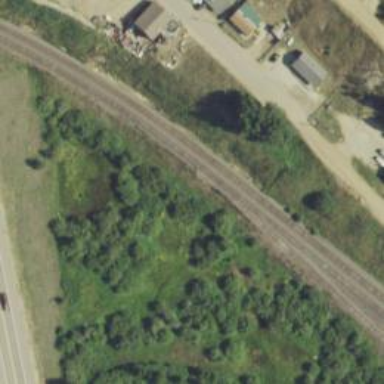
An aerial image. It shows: Railway siding for service.